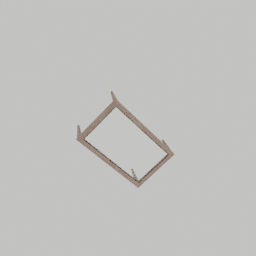
Label: furniture